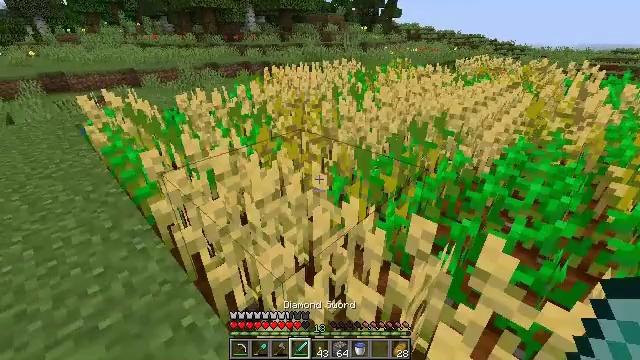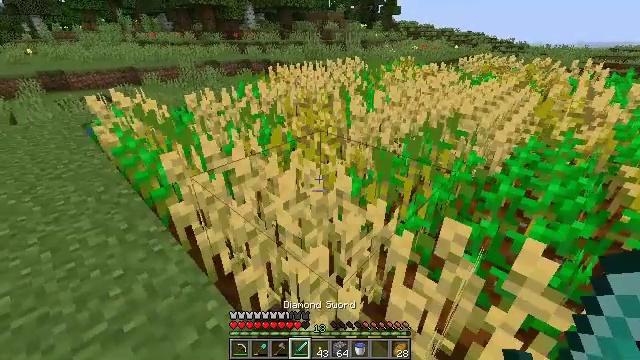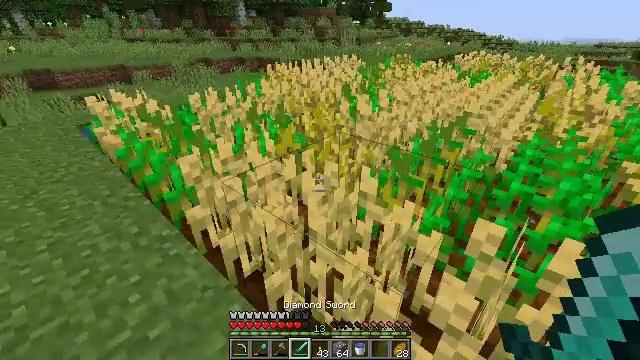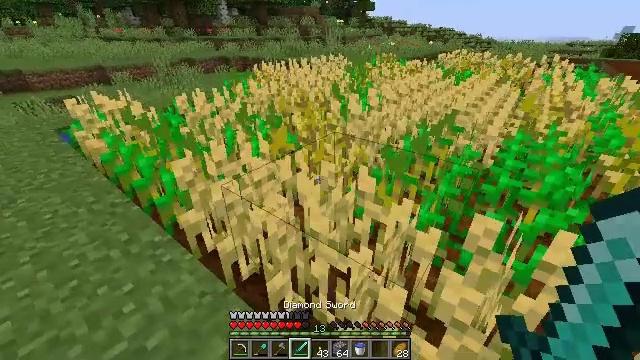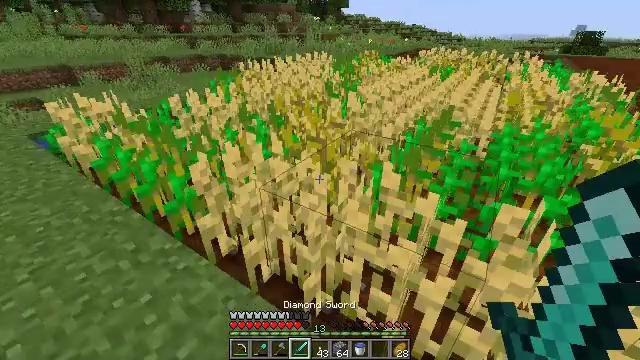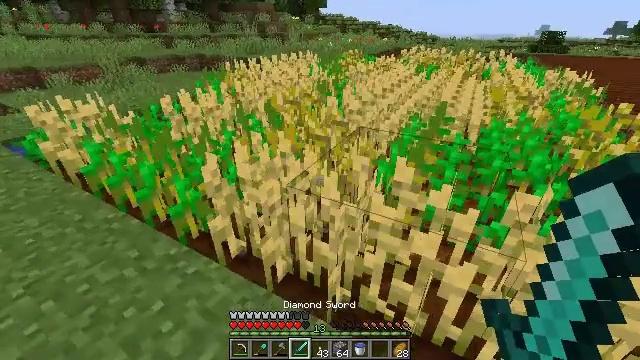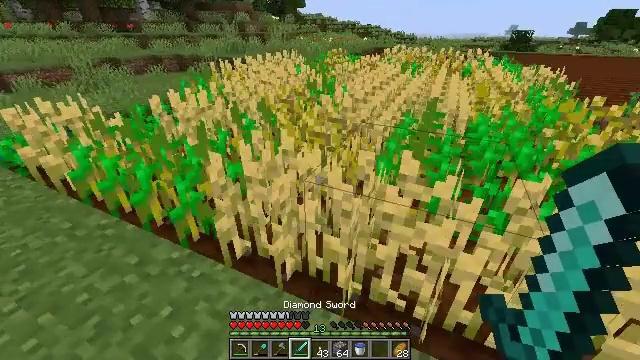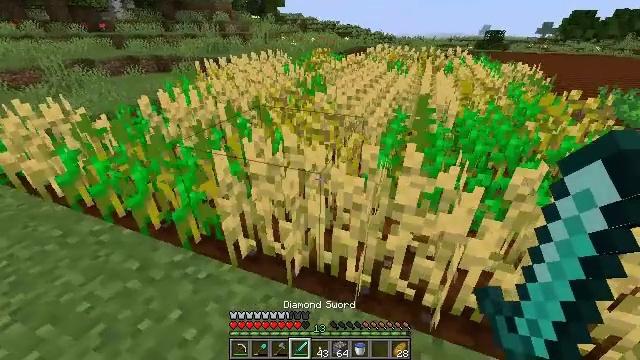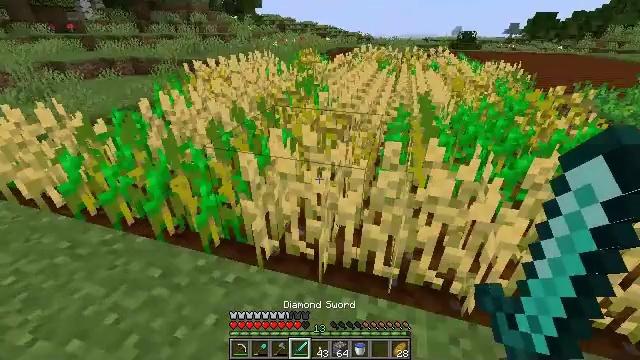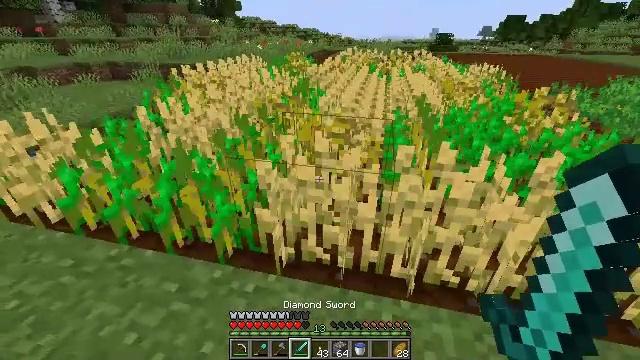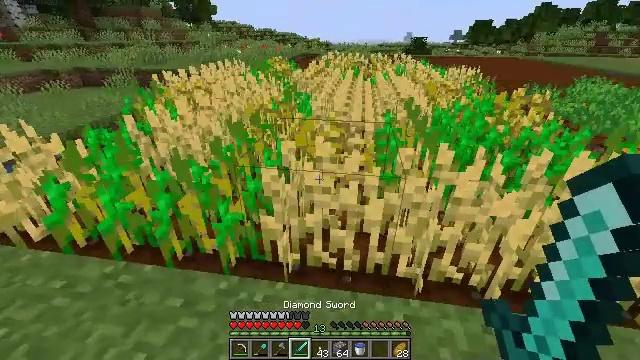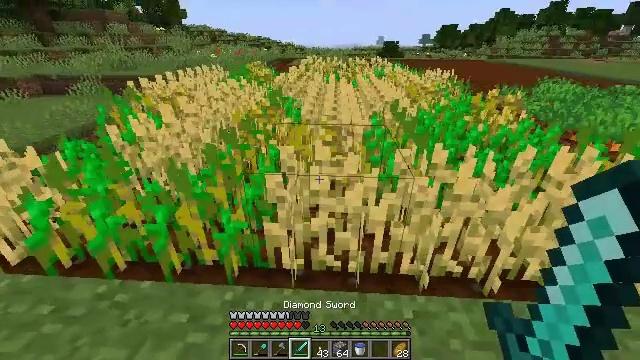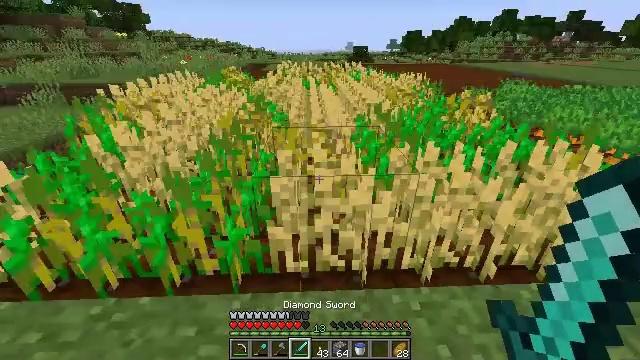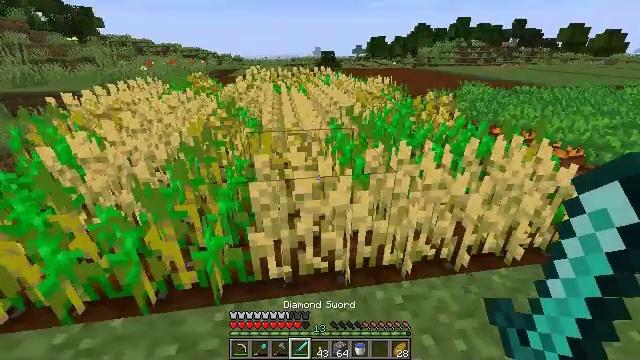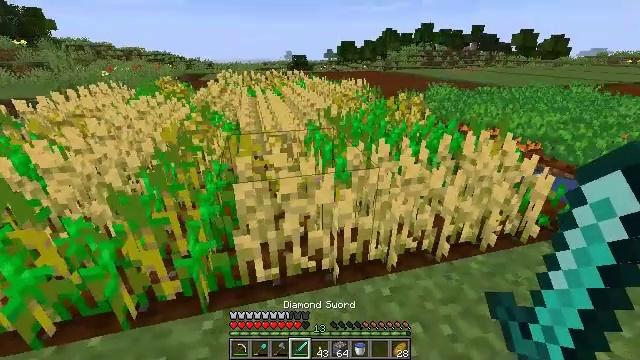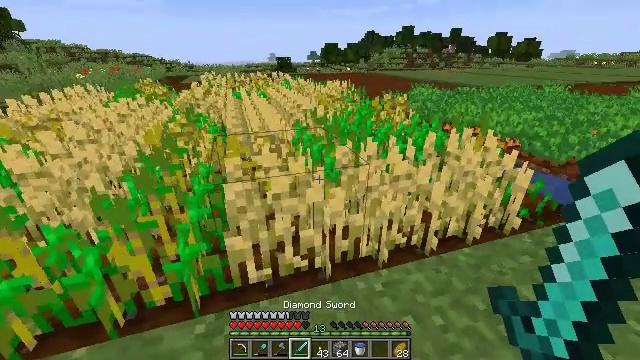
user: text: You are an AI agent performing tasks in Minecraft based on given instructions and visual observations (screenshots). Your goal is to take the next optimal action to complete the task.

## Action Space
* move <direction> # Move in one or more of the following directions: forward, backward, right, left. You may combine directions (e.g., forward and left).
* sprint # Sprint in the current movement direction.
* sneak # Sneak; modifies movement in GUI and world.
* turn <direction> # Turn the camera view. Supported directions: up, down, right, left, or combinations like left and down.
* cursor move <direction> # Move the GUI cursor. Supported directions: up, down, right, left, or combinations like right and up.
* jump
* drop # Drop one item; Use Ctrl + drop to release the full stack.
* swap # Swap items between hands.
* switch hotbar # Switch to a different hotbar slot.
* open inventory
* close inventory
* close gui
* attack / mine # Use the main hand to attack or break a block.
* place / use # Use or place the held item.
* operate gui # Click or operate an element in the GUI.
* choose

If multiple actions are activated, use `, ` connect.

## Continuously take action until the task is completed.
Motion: motion action
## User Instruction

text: Dig up carrots from the soil.
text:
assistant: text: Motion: move left
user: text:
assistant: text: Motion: move left, turn right
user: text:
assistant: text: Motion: move left, turn right
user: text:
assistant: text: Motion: move left, turn right
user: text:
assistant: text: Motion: move left, turn right
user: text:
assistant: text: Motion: move left, turn right
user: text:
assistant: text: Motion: move left, turn right
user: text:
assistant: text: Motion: move left, turn right
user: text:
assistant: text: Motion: move left, turn right
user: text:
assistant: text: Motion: move left, turn right
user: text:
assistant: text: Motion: move left, turn right
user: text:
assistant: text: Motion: turn right
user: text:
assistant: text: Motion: turn right
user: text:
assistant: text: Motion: turn right
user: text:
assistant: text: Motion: turn right
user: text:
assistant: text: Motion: turn right
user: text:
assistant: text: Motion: turn right
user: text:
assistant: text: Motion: turn right
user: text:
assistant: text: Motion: move forward and move right, turn right
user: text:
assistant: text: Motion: move forward and move right, turn right
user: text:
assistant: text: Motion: move forward and move right, turn right
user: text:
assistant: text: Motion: move forward and move right, turn right
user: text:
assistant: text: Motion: move forward and move right, turn right
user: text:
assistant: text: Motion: move forward and move right, turn right
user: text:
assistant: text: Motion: move forward and move right, turn right
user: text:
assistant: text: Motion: move forward and move right, turn right
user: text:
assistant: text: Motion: move forward and move right, turn right
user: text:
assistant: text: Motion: move forward and move right, turn right
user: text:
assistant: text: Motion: move forward and move right, turn right
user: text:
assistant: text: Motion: move forward and move right, turn right